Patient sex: M
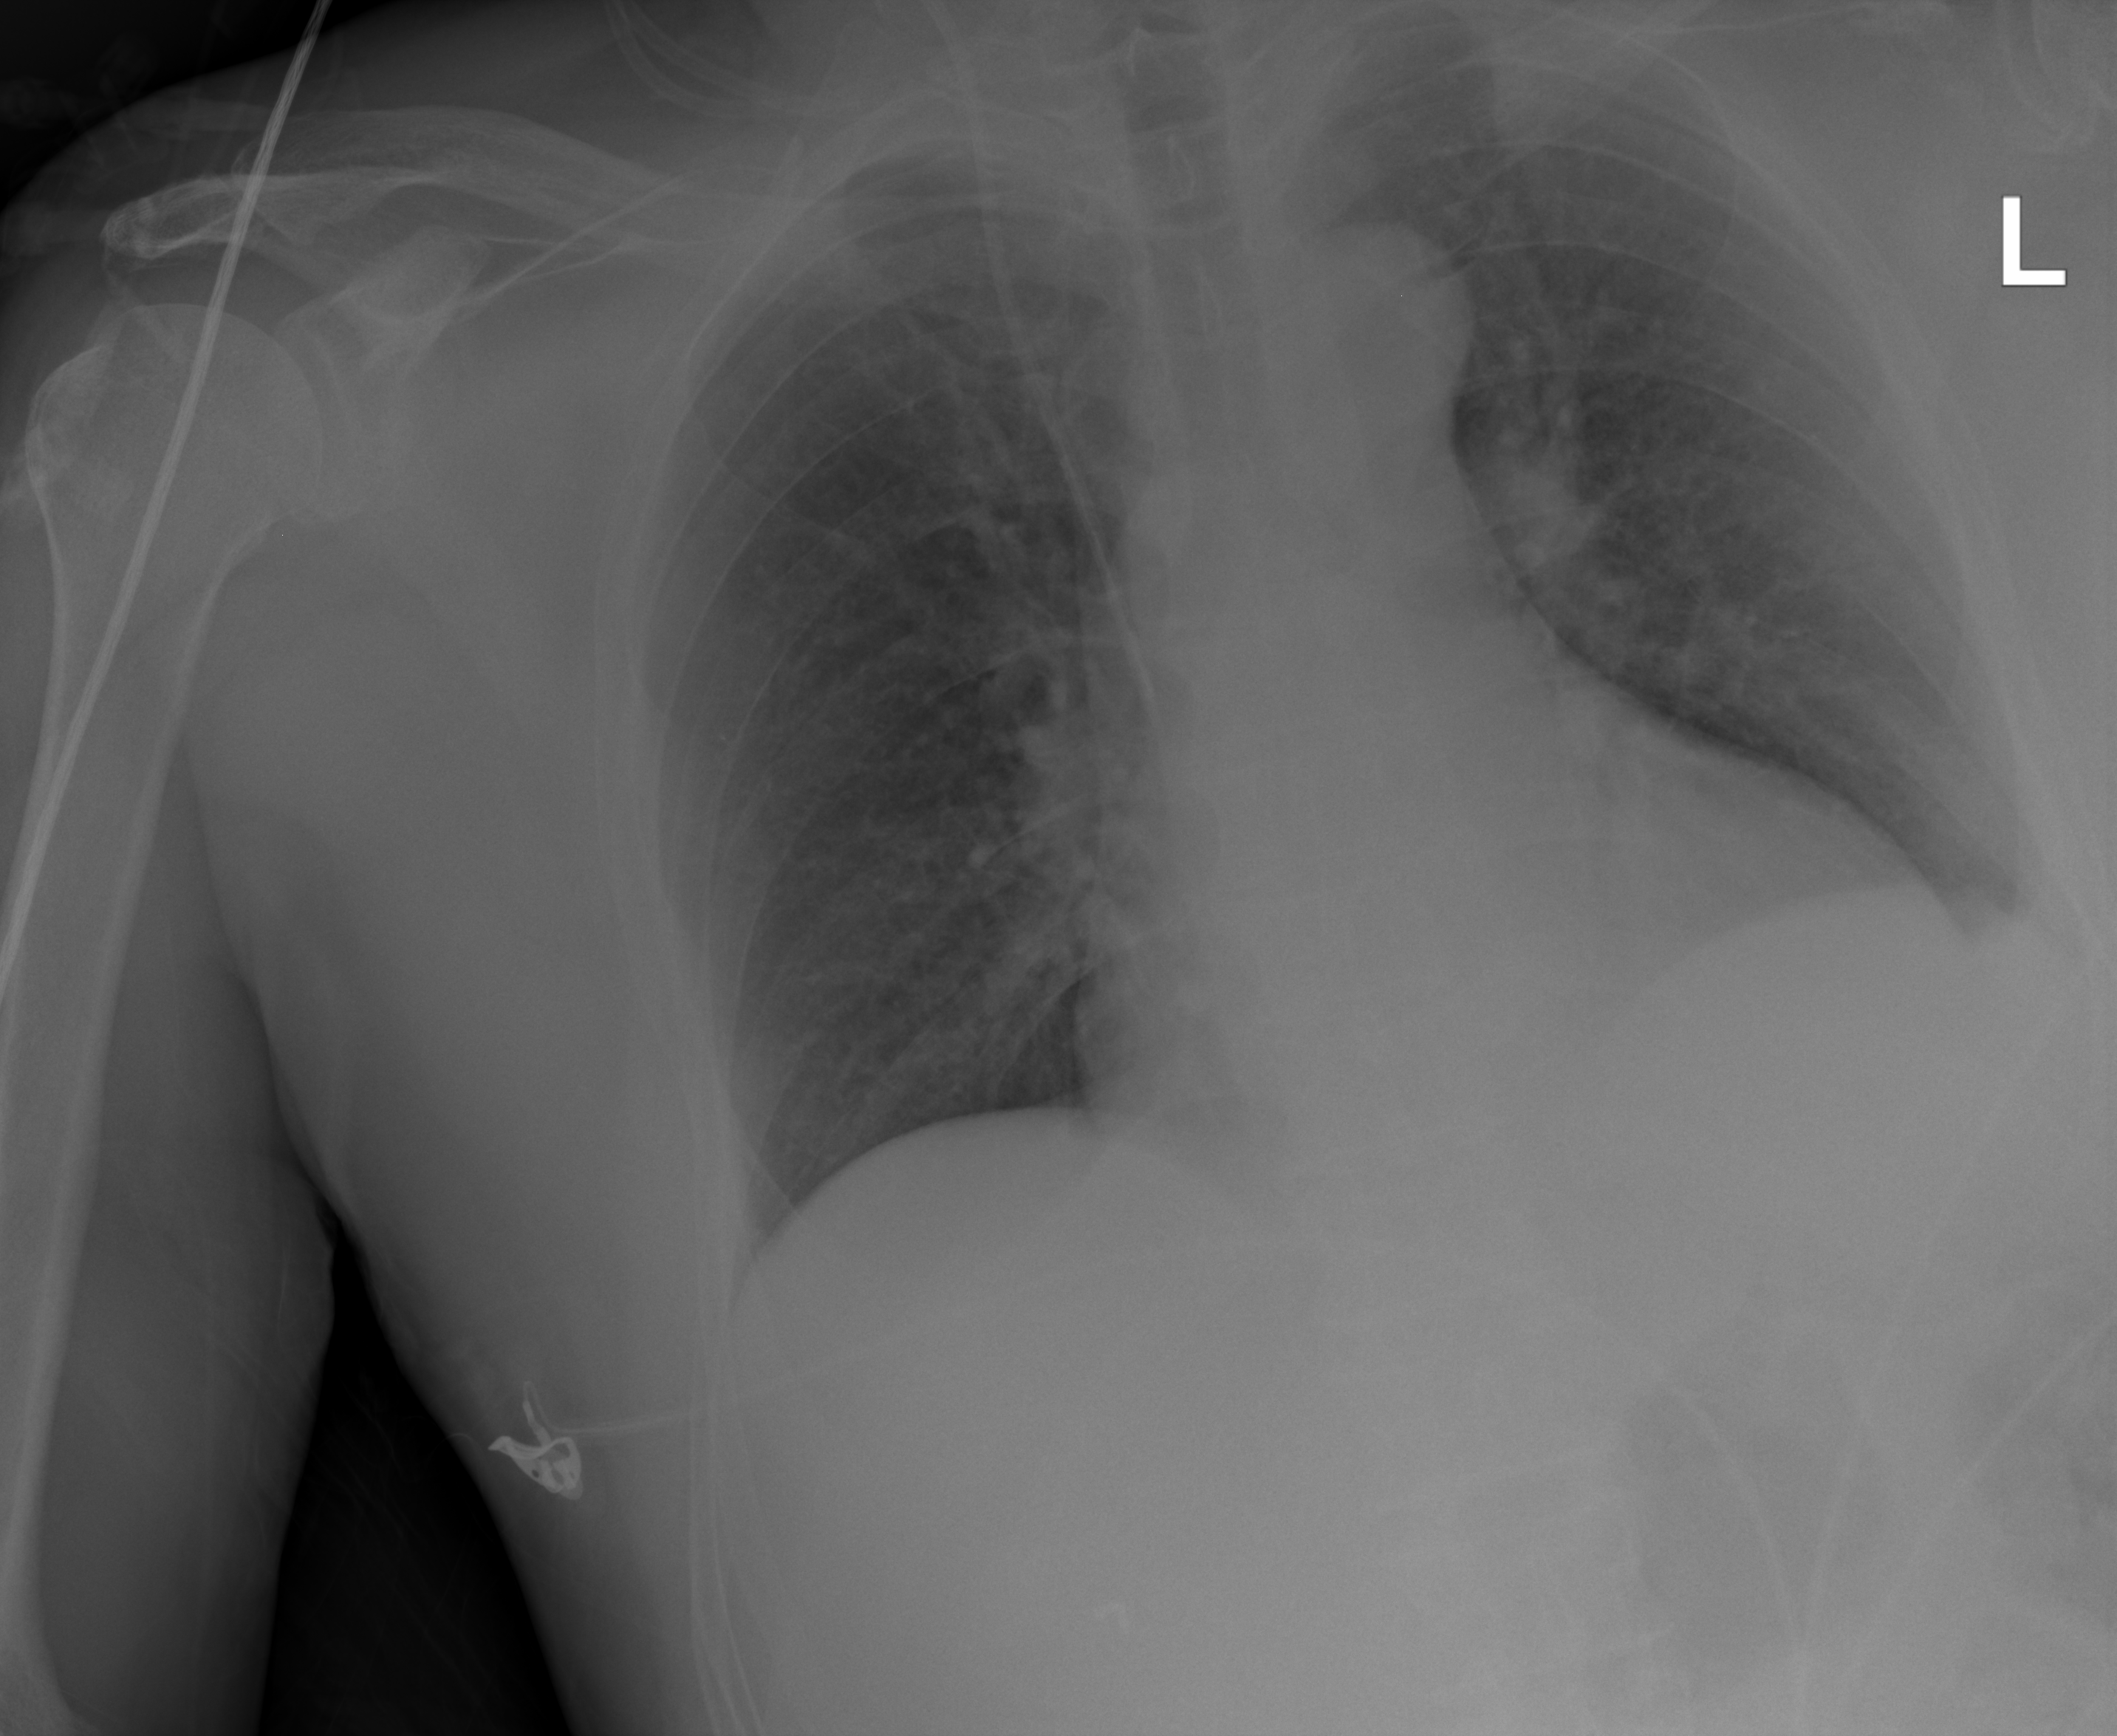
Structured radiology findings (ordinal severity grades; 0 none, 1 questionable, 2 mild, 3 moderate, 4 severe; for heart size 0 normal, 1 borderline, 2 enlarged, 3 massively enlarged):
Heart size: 2
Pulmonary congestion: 1
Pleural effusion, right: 0
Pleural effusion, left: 2
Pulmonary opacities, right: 0
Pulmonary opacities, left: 0
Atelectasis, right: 0
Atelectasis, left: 2